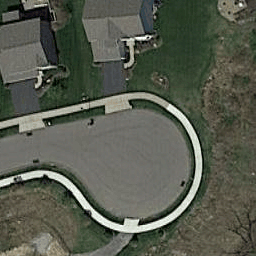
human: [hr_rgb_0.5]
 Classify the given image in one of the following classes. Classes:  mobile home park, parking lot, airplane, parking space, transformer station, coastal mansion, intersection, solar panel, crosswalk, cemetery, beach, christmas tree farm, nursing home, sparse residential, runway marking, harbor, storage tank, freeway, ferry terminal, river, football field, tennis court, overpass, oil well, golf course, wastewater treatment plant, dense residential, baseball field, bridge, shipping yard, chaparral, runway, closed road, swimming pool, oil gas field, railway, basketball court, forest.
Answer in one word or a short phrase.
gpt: closed road